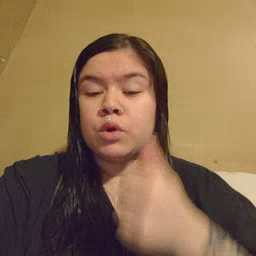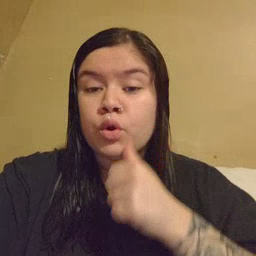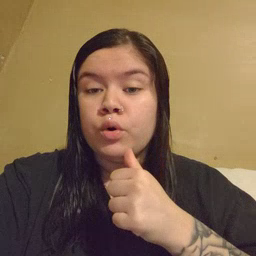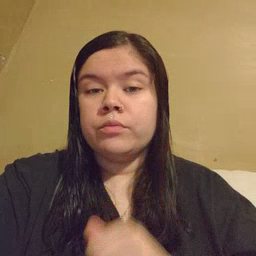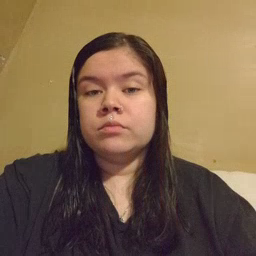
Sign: girl